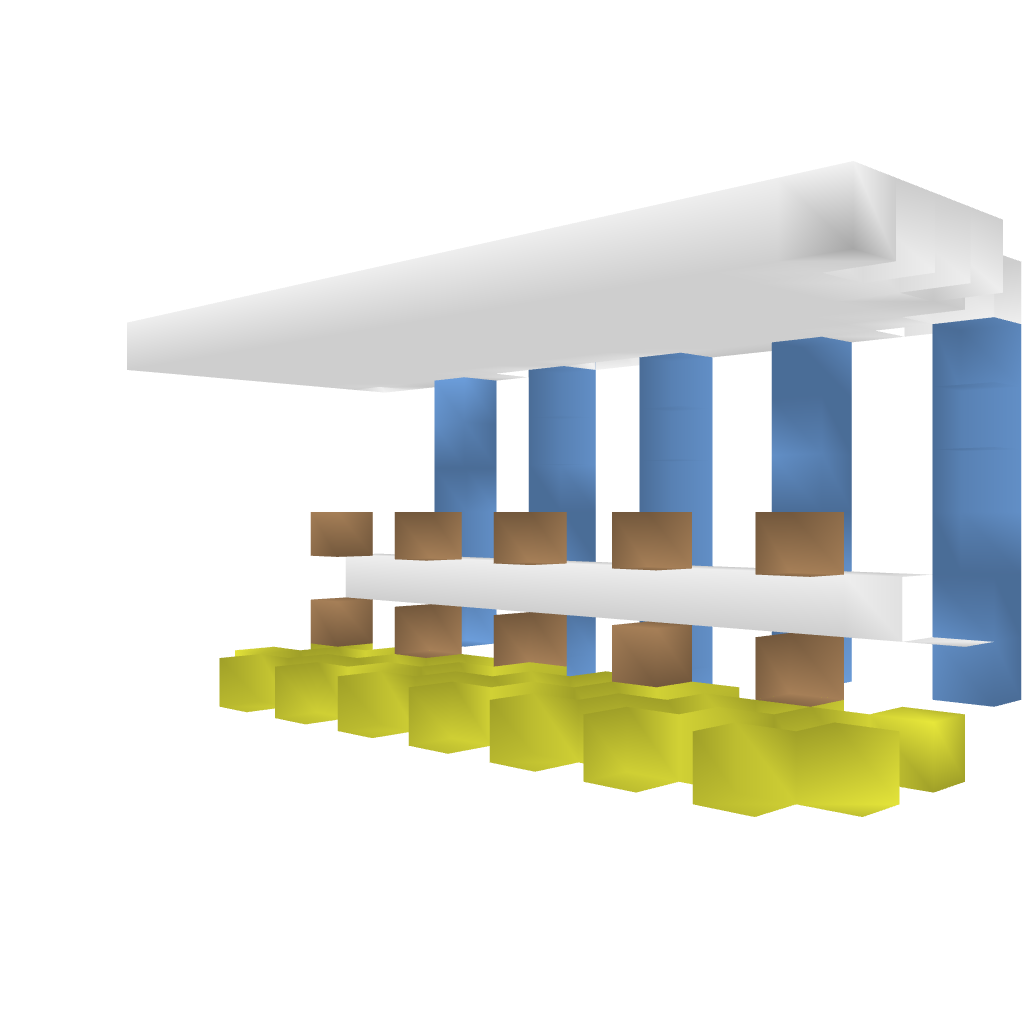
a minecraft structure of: White McDonalds bad low quality